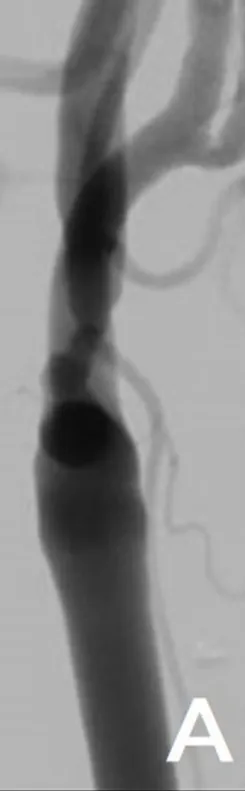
(A,B) Right internal carotid artery origin was 82% stenosed (North American Symptomatic Carotid Endarterectomy Trial method) according to the results of right common carotid artery angiography (ICA). [, anteroposterior view.
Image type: radiology (x_ray)